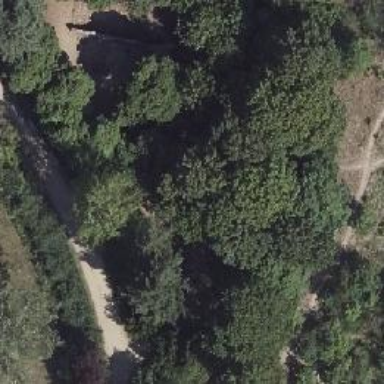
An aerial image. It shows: Path.